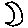
Label: moon